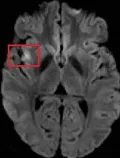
(C) Complex interconnectivity of the insula with multiple circuits conveying interoceptive (blue area) sensorimotor (purple area), cognitive, emotional, and social functioning (red area). Reproduced and edited from Ghaziri et al. With permission from Wolters Kluwer Health, Inc. ACC, anterior cingulate cortex; MCC, medial cingulate cortex; NTS, nucleus of the solitary tract; PPC, posterior parietal cortex; preSMA, presupplementary motor area; PMv, ventral premotor cortex; S1, somatosensory area 1; S2, somatosensory area 2; SGN, suprageniculate nucleus; SMA, Supplementary motor area; STS, superior temporal sulcus; VMb, ventromedial basal nucleus; VMpo, ventromedial posterior nucleus; VPMpc, ventral posteromedial nucleus.
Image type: radiology (mri)